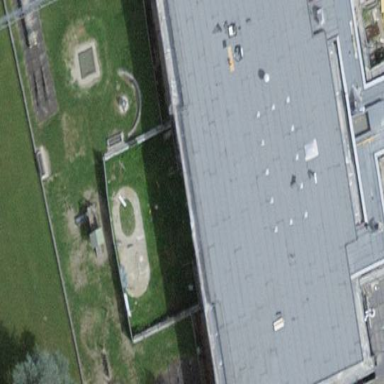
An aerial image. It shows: Kindergarten building.